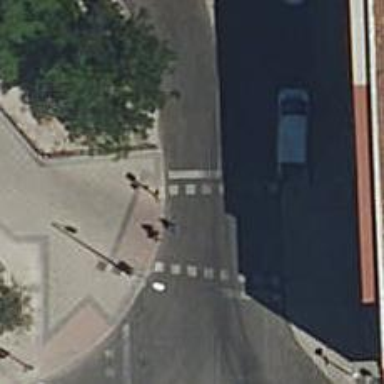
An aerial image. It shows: Traffic signals at road crossing.